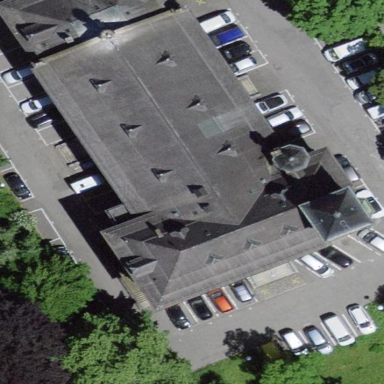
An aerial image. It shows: Parking area with surface.